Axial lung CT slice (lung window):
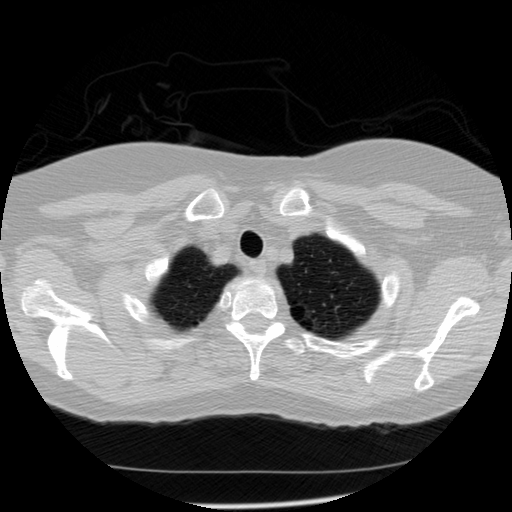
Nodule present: no